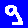
Digit: 9